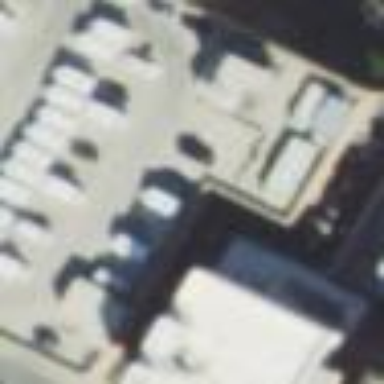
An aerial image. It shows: Part of building with flat concrete roof.